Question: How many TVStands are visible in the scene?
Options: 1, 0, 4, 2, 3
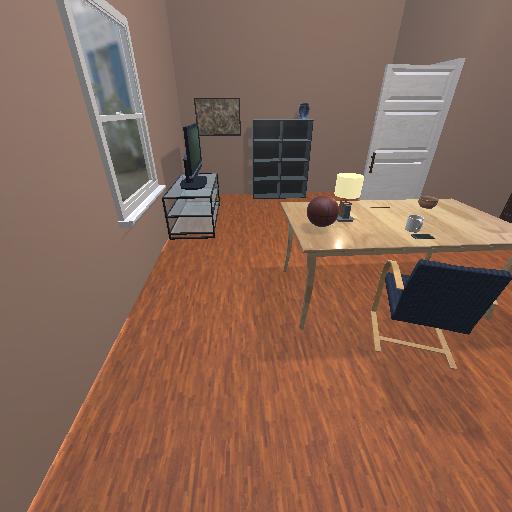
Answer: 1